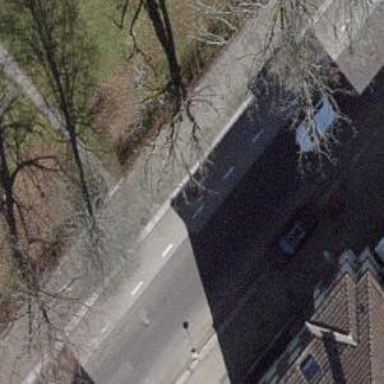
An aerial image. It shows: Street-side parallel parking available at this location.